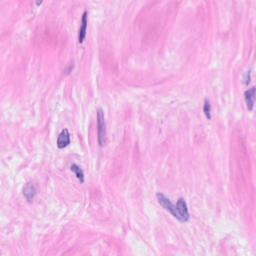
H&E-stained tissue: Breast